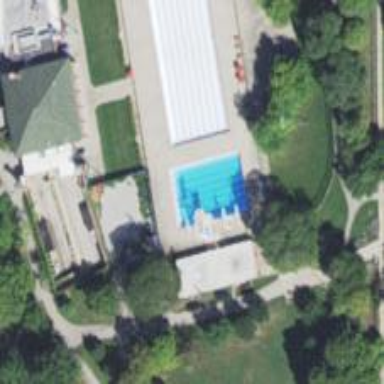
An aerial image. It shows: Sports centre dedicated to swimming activities.